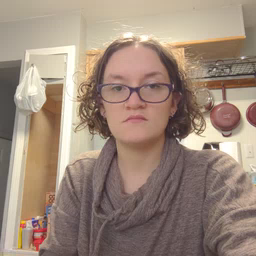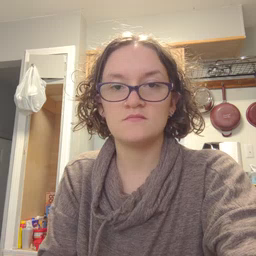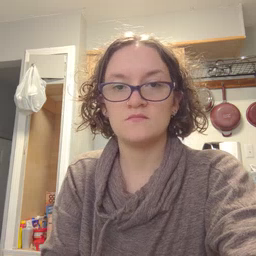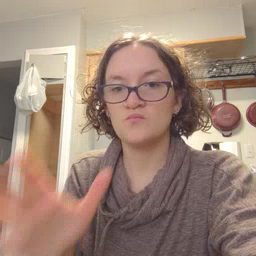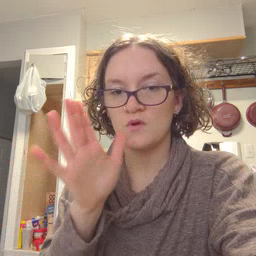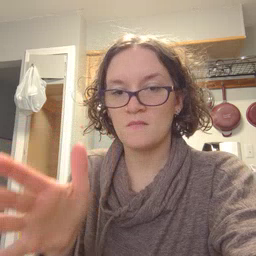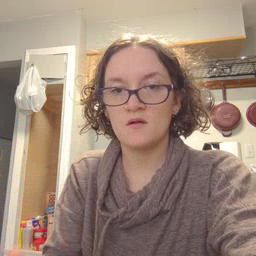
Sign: grandma